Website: bh-photo
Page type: address-validator
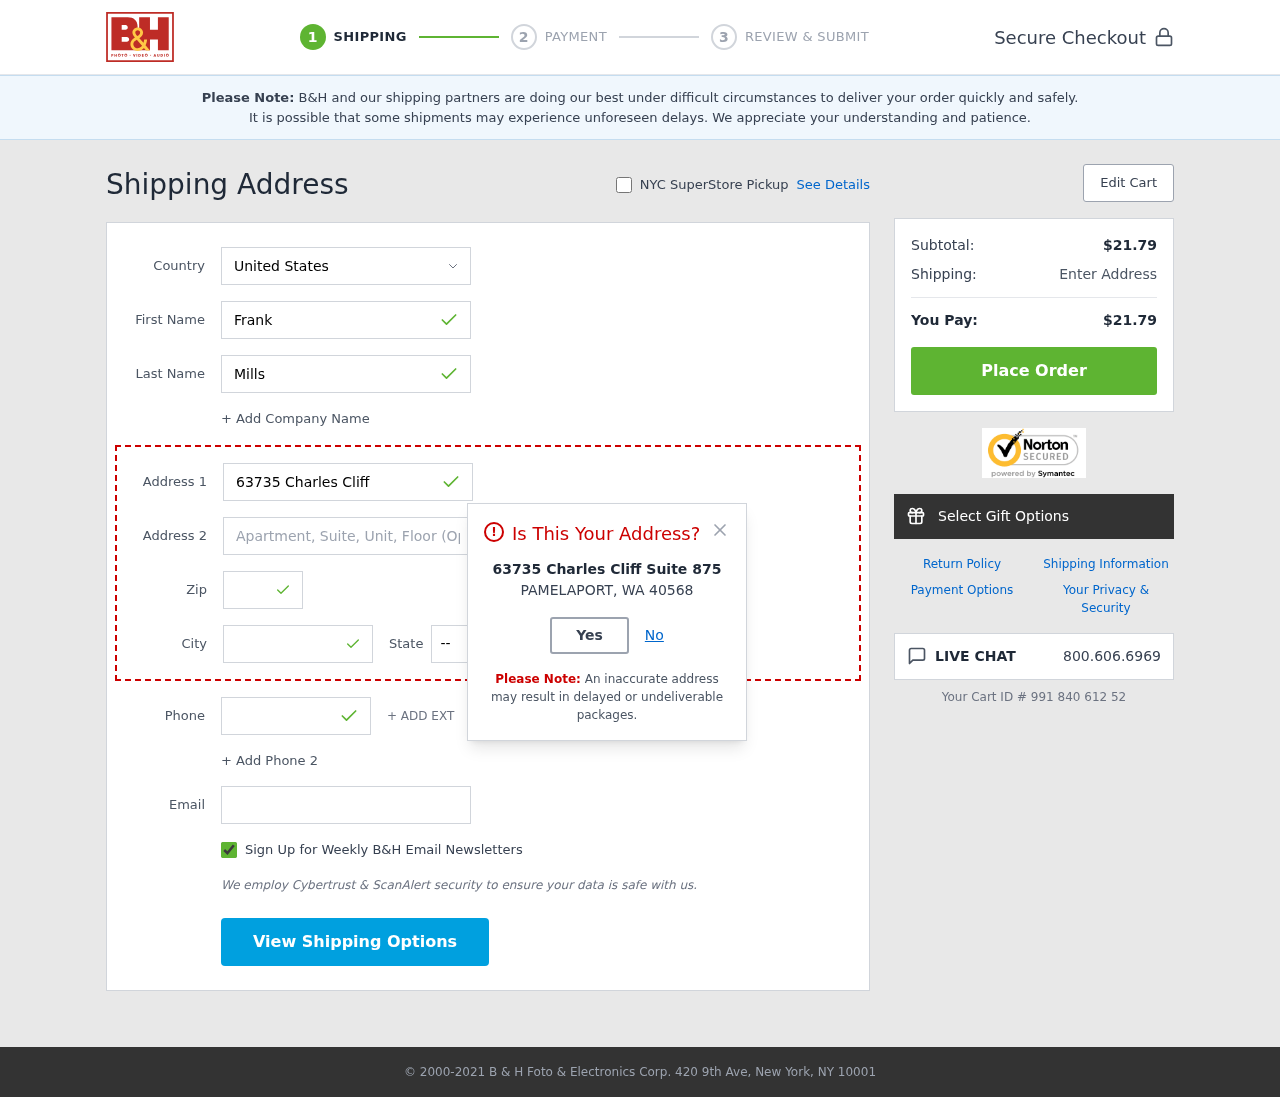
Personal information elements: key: PII_CITY
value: Pamelaport
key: PII_COUNTRY
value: United States
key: PII_EMAIL
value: frankmills@gmail.com
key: PII_FIRSTNAME
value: Frank
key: PII_LASTNAME
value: Mills
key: PII_PHONE
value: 2228753402
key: PII_POSTCODE
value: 40568
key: PII_STATE_ABBR
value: WA
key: PII_STREET
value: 63735 Charles Cliff Suite 875
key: PII_PHONE_PREFIX
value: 875
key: PII_PHONE_PREFIX_NUMERIC
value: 875
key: PII_CITY_MODAL
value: PAMELAPORT
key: PII_POSTCODE_FULL
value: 40568
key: PII_POSTCODE_NUMERIC
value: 40568
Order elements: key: ORDER_SUBTOTAL
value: $21.79
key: ORDER_TOTAL
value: $21.79
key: ORDER_ID
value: Your Cart ID # 991 840 612 52